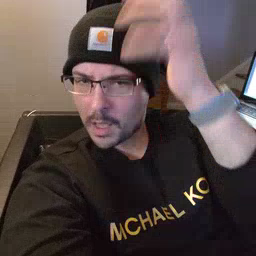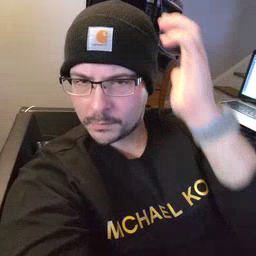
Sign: lion